【题型】解答题　【知识点】解析几何　【难度】hard
已知椭圆 \( C: \frac{x^2}{a^2} + \frac{y^2}{b^2} = 1 \ (a > b > 0) \) 的离心率为 \( \frac{\sqrt{2}}{2} \)，直线 \( l_1: y = x \) 与椭圆 \( C \) 相交于 \( A, B \) 两点，其中 \( A \) 点在第一象限，且 \( |AB| = 4 \).
(1) 求椭圆 \( C \) 的方程;
(2) 若直线 \( x = 2y + t \) 与椭圆 \( C \) 相交于 \( M, N \) 点，\( \triangle AMN \) 的内切圆圆心是 \( I \)，半径是 \( r \).
\quad (i) 若 \( t > 0 \)，求证：圆心 \( I \) 在一条定直线上;
\quad (ii) 若 \( 2r = |AM| + |AN| - |MN| \)，求 \( \triangle AMN \) 的面积.
【解答】
\textbf{【答案】} (1) \( \frac{x^2}{6} + \frac{y^2}{3} = 1 \);

(2) (i) 证明见解析; (ii) \( \frac{8}{3} \).

\vspace{1em}

\textbf{【分析】} (1) 由离心率得 \( a^2 = 2b^2 \)，然后根据题意得 \( |AB| = \sqrt{1 + 1^2} \times \frac{2\sqrt{6}}{3}b = 4 \)，求出 \( a, b \) 即可;

(2) (i) 联立椭圆方程 \( \frac{x^2}{6} + \frac{y^2}{3} = 1 \) 与直线 \( MN \) 的方程 \( x = 2y + t \)，由韦达定理得 \( y_1 + y_2, y_1y_2, x_1 + x_2, x_1x_2 \)，只需证明直线 \( AM, AN \) 的斜率互为相反数即可;

(ii) 根据已知条件可得 \( AM \perp AN \)，由数量积为 0 可求出 \( t \)，进一步求出 \( |MN| \) 以及点 \( A \) 到直线 \( MN \) 的距离即可.

\vspace{1em}

\textbf{【详解】} (1) 因为 \( \frac{c}{a} = \frac{\sqrt{2}}{2}, a^2 = b^2 + c^2 \)，所以 \( a^2 = 2b^2 \)，

联立
\[
\begin{cases}
\frac{x^2}{2b^2} + \frac{y^2}{b^2} = 1 \\
y = x
\end{cases}
\]
解得 \( x = \pm \frac{\sqrt{6}}{3}b \)，

所以 \( |AB| = \sqrt{1 + 1^2} \times \frac{2\sqrt{6}}{3}b = 4 \)，解得 \( b = \sqrt{3} \)，则 \( a = \sqrt{6} \)，

故椭圆 \( C \) 的方程为 \( \frac{x^2}{6} + \frac{y^2}{3} = 1 \).

\vspace{1em}

(2) (i) 由题意，\( A(\sqrt{2}, \sqrt{2}) \)，设 \( M(x_1, y_1), N(x_2, y_2) \)，

联立椭圆方程 \( \frac{x^2}{6} + \frac{y^2}{3} = 1 \)，与直线 \( MN \) 的方程 \( x = 2y + t \)，

得
\[
\begin{cases}
x = 2y + t \\
\frac{x^2}{6} + \frac{y^2}{3} = 1
\end{cases}
\]
化简得 \( 6y^2 + 4ty + t^2 - 6 = 0 \)，

所以 \( \Delta = 16t^2 - 24(t^2 - 6) = 8(18 - t^2) > 0 \Rightarrow -3 < t < 3 \)，\( y_1 + y_2 = -\frac{2t}{3} \)，\( y_1y_2 = \frac{t^2 - 6}{6} \)，

\( x_1 + x_2 = 2(y_1 + y_2) + 2t = -\frac{4}{3}t + 2t = \frac{2t}{3} \)，

\( x_1x_2 = (2y_1 + t)(2y_2 + t) = 4y_1y_2 + 2t(y_1 + y_2) + t^2 = \frac{2(t^2 - 6)}{3} - \frac{4}{3}t^2 + t^2 = \frac{t^2 - 12}{3} \)，

设直线 \( AM, AN \) 的斜率分别为 \( k_1, k_2 \)，

所以
\[
\begin{aligned}
k_1 + k_2 &= \frac{y_1 - \sqrt{2}}{x_1 - \sqrt{2}} + \frac{y_2 - \sqrt{2}}{x_2 - \sqrt{2}} = \frac{(y_1 - \sqrt{2})(x_2 - \sqrt{2}) + (y_2 - \sqrt{2})(x_1 - \sqrt{2})}{(x_1 - \sqrt{2})(x_2 - \sqrt{2})} \\
&= \frac{x_1y_2 + x_2y_1 - \sqrt{2}(x_1 + x_2 + y_1 + y_2) + 4}{(x_1 - \sqrt{2})(x_2 - \sqrt{2})} \\
&= \frac{(2y_1 + t)y_2 + (2y_2 + t)y_1 - \sqrt{2}(2y_1 + t + 2y_1 + t + y_1 + y_2) + 4}{(x_1 - \sqrt{2})(x_2 - \sqrt{2})} \\
&= \frac{4y_1y_2 + 4 + (t - 3\sqrt{2})(y_1 + y_2) - 2\sqrt{2}t}{(x_1 - \sqrt{2})(x_2 - \sqrt{2})} \\
&= \frac{\frac{2(t^2 - 6)}{3} + 4 - \frac{2t}{3}(t - 3\sqrt{2}) - 2\sqrt{2}t}{(x_1 - \sqrt{2})(x_2 - \sqrt{2})} = 0,
\end{aligned}
\]

故直线 \( x = \sqrt{2} \) 平分 \( \angle NAM \)，

所以圆心 \( I \) 在一条定直线 \( x = \sqrt{2} \) 上.

\vspace{1em}

(ii) 如图所示，设 \( ID \perp AN, IE \perp MN, IF \perp AM \)，其中 \( D, E, F \) 是垂足，

因为 \( 2r = |AM| + |AN| - |MN| = |AD| + |DN| + |AF| + |FM| - (|NE| + |ME|) \)

\( = |AD| + |AF| = 2|AD| = 2|ID| \)，

所以三角形 \( ADI \) 是等腰直角三角形，同理三角形 \( AFI \) 是等腰直角三角形，

所以 \( AM \perp AN \)，即 \( \overrightarrow{AM} \cdot \overrightarrow{AN} = 0 \)，

即
\[
\begin{aligned}
\overrightarrow{AM} \cdot \overrightarrow{AN} &= (x_1 - \sqrt{2}, y_1 - \sqrt{2}) \cdot (x_2 - \sqrt{2}, y_2 - \sqrt{2}) \\
&= x_1x_2 - \sqrt{2}(x_1 + x_2) + 2 + y_1y_2 - \sqrt{2}(y_1 + y_2) + 2 \\
&= \frac{t^2 - 12}{3} - \frac{2\sqrt{2}}{3}t + 2 + \frac{t^2 - 6}{6} + \frac{2\sqrt{2}}{3}t + 2 = \frac{t^2}{2} - 1 = 0,
\end{aligned}
\]

解得 \( t = \sqrt{2} \) 或 \( t = -\sqrt{2} \)，满足 \( -3 < t < 3 \)，

当 \( t = -\sqrt{2} \) 时，直线 \( MN: x = 2y - \sqrt{2} \) 过点 \( A(\sqrt{2}, \sqrt{2}) \)，

所以只能 \( t = \sqrt{2} \)，此时 \( MN: x = 2y + \sqrt{2} \)，

点 \( A(\sqrt{2}, \sqrt{2}) \) 到直线 \( MN \) 的距离为 \( d = \frac{2\sqrt{2}}{\sqrt{5}} = \frac{2\sqrt{10}}{5} \)，

\[
|MN| = \sqrt{1 + 4} \times \sqrt{(y_1 + y_2)^2 - 4y_1y_2} = \sqrt{5} \times \sqrt{\left(-\frac{2\sqrt{2}}{3}\right)^2 - 4 \times \frac{2 - 6}{6}} = \frac{4\sqrt{10}}{3},
\]

故 \( \triangle AMN \) 的面积为 \( \frac{1}{2} \times \frac{4\sqrt{10}}{3} \times \frac{2\sqrt{10}}{5} = \frac{8}{3} \).

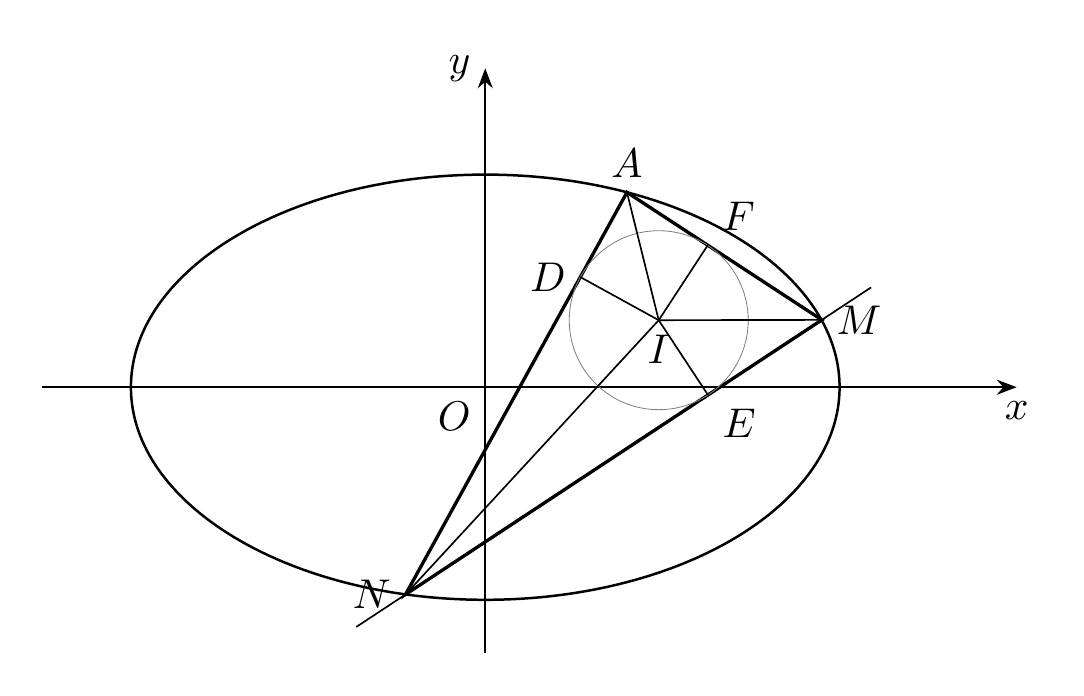